Question: I know this question has been asked many times before, but never an answer that helps me in my situation.
I have a '<p>' with a '<ul>' underneath it. There is whitespace between the paragraph and the list. I don't want this but can't get rid of it.
I've applied the most straight-forward solution but it doesn't work in my page.
This is what it should be: <URL>
And this is what I get with the same css as shown in codepen:

Who can help me out?
As requested, HTML:
'''
<article id="overzicht"
style="<% if (browser.contains("Chrome") || browser.contains("MSIE")) {%>margin-right: 45px;<%}%>">
<header>
<h2>Overzicht</h2>
</header>
<div id="lijsten" data-collapse="persist">
<p class="open">Groepen</p>
<ul>
<% try {
while (bands.next()) { %>
<li><%= bands.getString("band_naam") %></li>
<li><%= bands.getString("pod_omschr") %></li>
<% }
} catch (Exception e) { %>
<li>Nog geen groepen</li>
<% }%>
</ul>
<p>Campings</p>
<ul>
<% try {
while (campings.next()) { %>
<li><%= campings.getString("camp_adres") %></li>
<li><%= campings.getString("camp_cap") %></li>
<% }
} catch (Exception e) { %>
<li>Nog geen campings</li>
<% }%>
</ul>
<p>Tickets</p>
<ul>
<% try {
while (tickets.next()) { %>
<li><%= tickets.getString("typ_omschr") %></li>
<li><%= tickets.getString("typ_prijs") %></li>
<% }
} catch (Exception e) { %>
<li>Nog geen tickets</li>
<% }%>
</ul>
</div>
</article>
'''
and full CSS:
'''
article[id="details"] {
-webkit-box-flex: 1;
-moz-box-flex: 1;
-webkit-flex: 1;
-ms-flex: 1;
text-align: center;
margin-left: 10px;
margin-right: 10px;
padding: 10px;
}
p {
font-size: 1.2em;
text-align: center;
border: 1px solid #cbcbcb;
border-bottom: none;
padding: 0;
margin: 0;
color: white;
background-color: green;
}
ul {
background-color: rgba(255, 255, 200, 0.2);
height: 150px;
margin: 0;
padding: 0;
overflow-y: scroll;
list-style: none;
text-align: left;
border: 1px solid #cbcbcb;
border-top: none;
}
li {
margin-bottom: 5px;
padding-left: -30px;
margin-left: -30px;
}
li:nth-child(even) {
text-align: right;
padding-right: 5px;
margin-left: -40px;
padding-left: -40px;
border-bottom: 1px solid white;
}
li:last-child {
border-bottom: none;
}
li:first-child {
padding-top: 3px;
}
'''
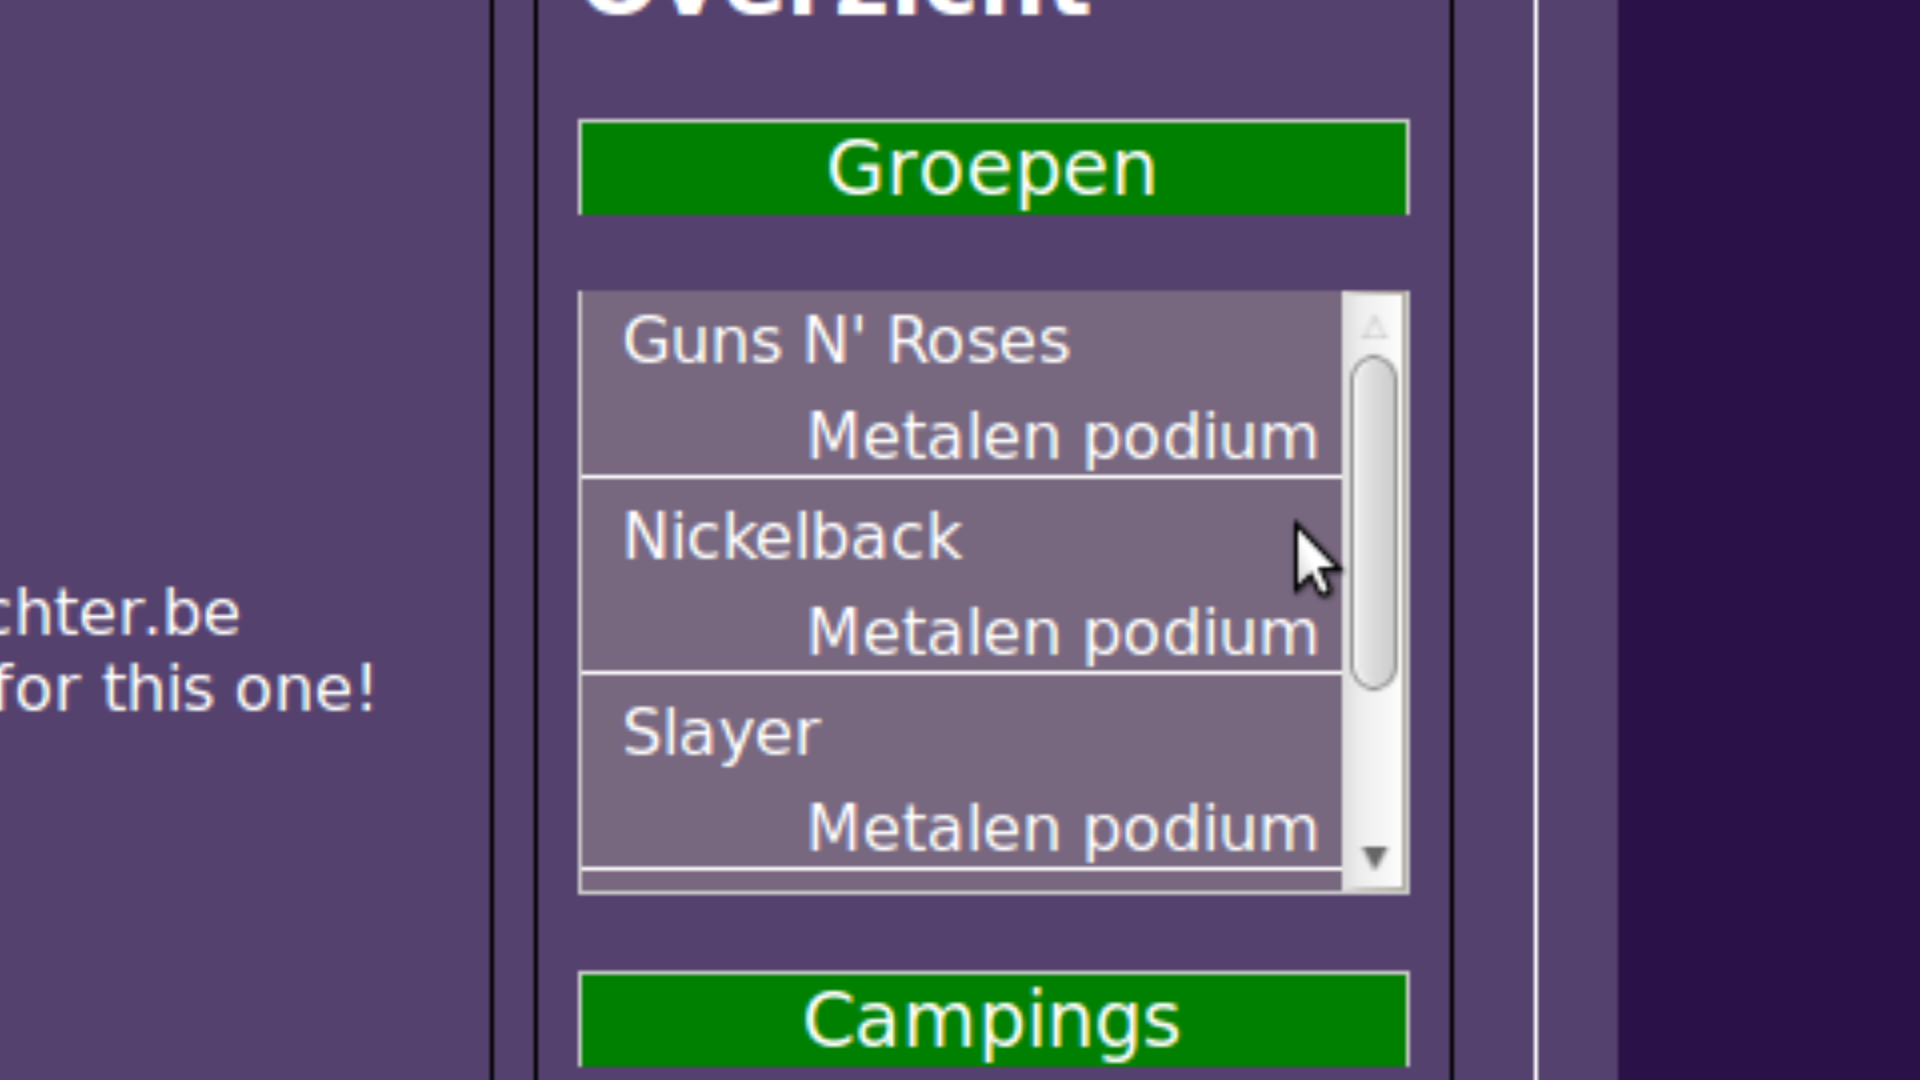
Answer: If the CSS on your actual site is the same as in CodePen, it sounds like you need a reset, or have conflicting CSS.
Maybe try adding 'margin: 0 !important;' to see if that sorts the problem for you. If so there's probably some other styles being applied that are more specific than your 'ul' selector.
Like others have said though, seeing your actual CSS would make troubleshooting a LOT easier.